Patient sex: M
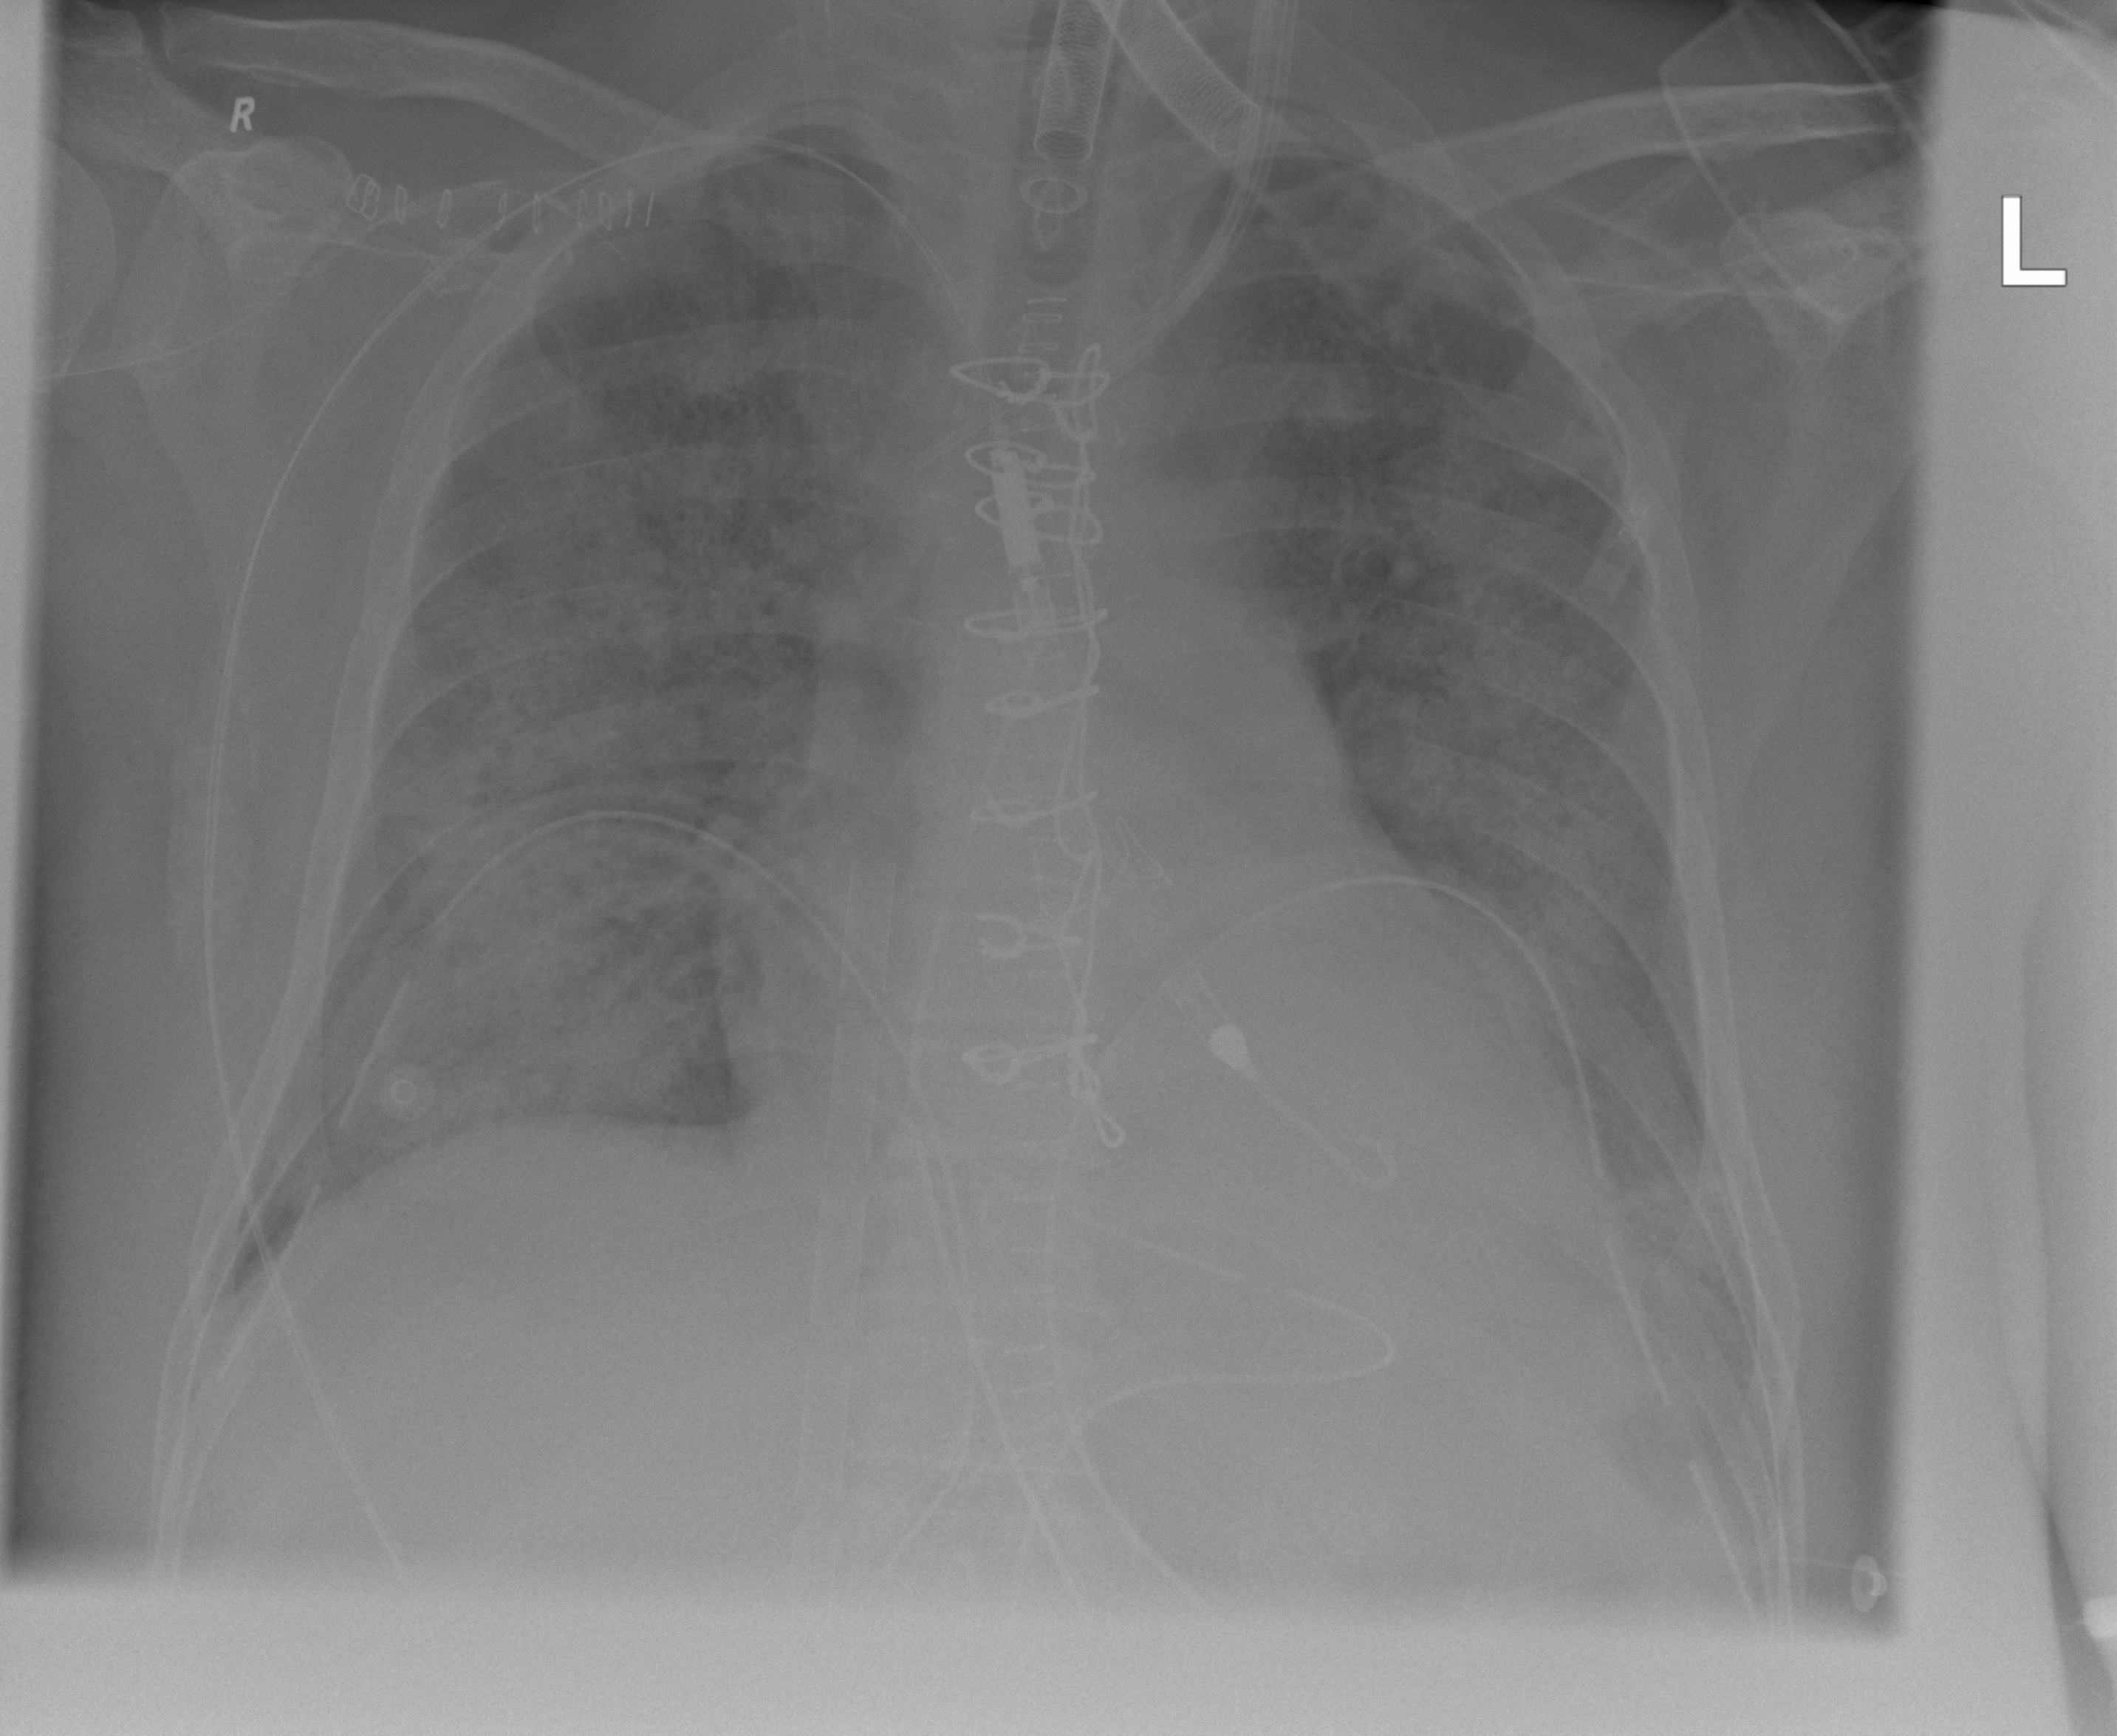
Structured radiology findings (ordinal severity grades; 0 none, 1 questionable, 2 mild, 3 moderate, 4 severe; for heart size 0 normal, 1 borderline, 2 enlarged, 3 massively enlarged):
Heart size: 2
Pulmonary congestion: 4
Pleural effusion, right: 0
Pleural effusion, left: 1
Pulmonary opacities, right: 4
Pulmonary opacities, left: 4
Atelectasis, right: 0
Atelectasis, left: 0